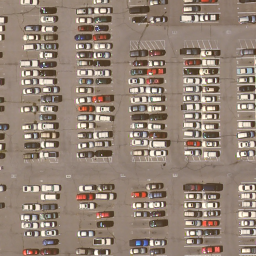
Label: parking lot